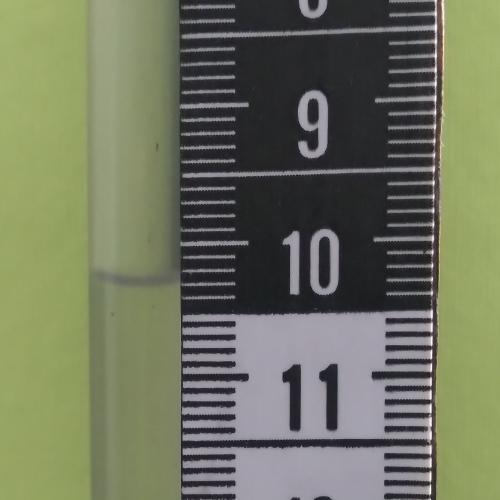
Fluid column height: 10.3 cm